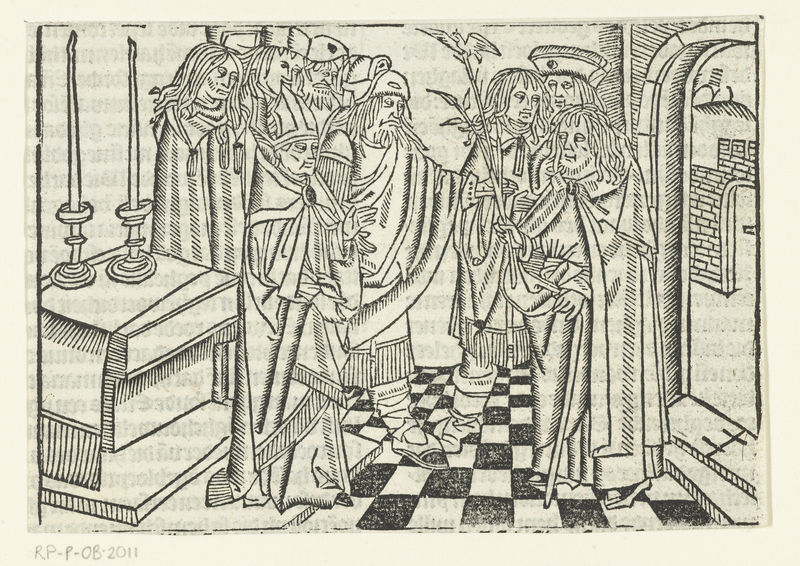
Titel: De bloeiende staf van Jozef
Künstler: Meester van Delft
Standort: Amsterdam
Institution: Rijksmuseum
Schlagwörter: mann, männer, zeichnung, schachbrettmuster, steine, taube, tischtuch, boden, fransen, bogen, bischof, kerzen, durchgang, palmwedel, fugen, zweig, schraffur, fliesen, mäntel, altar, kerzenhalter, serie, empfang, christentum, bibelstelle